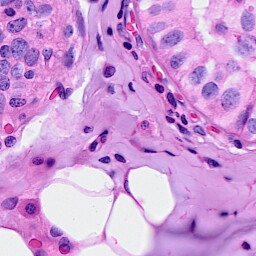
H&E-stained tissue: Breast